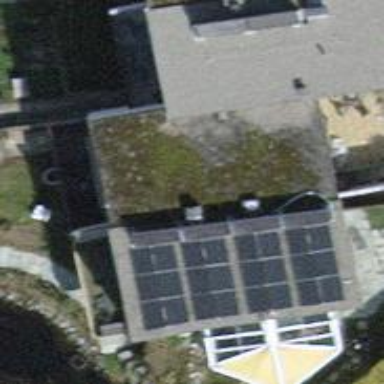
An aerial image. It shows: Small solar photovoltaic panel generator on the roof of building.